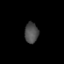
Tissue: prostate
Cell type: T cells
Senescence score: 0.3214
Nuclear area (px): 275
Mean DAPI intensity: 76.484